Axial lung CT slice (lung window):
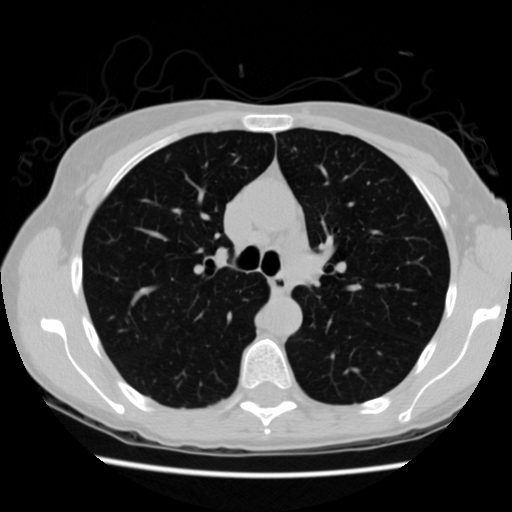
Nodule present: no